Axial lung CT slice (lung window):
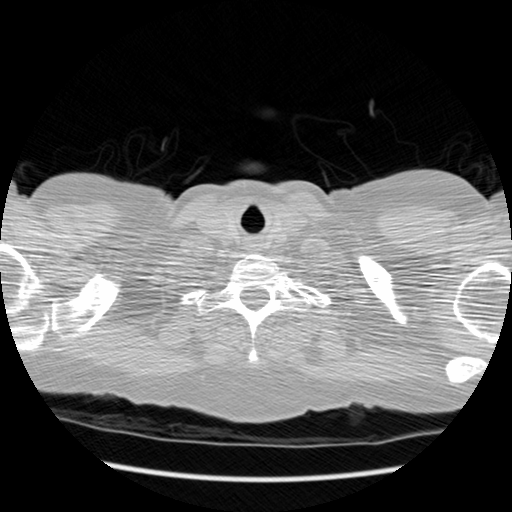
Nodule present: no